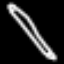
Label: pencil